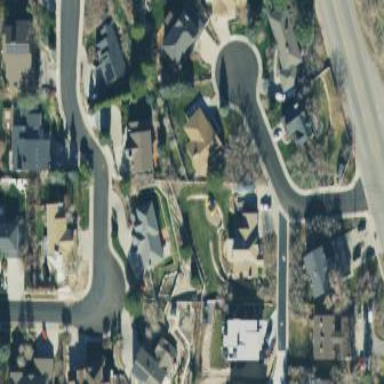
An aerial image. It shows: Neighborhood.